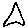
Label: triangle